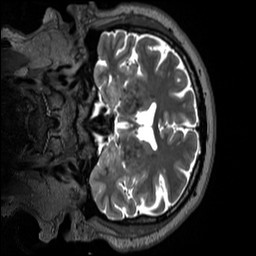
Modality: T2w
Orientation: coronal
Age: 46
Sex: male
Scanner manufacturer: siemens
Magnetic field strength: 3 T
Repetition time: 3.2 s
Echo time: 0.412 s